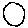
Label: circle